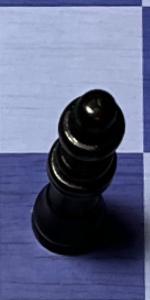
Label: Queen_Black